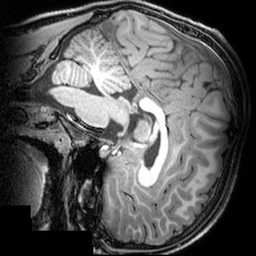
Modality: T1w
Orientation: sagittal
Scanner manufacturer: siemens
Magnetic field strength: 3 T
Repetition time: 1.9 s
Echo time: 0.00397 s